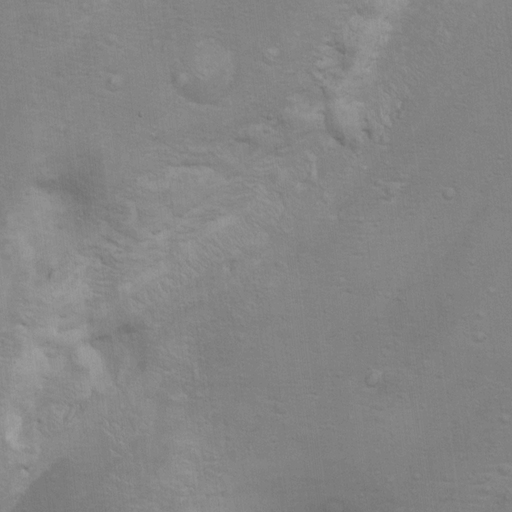
Classes present: Background, Cone